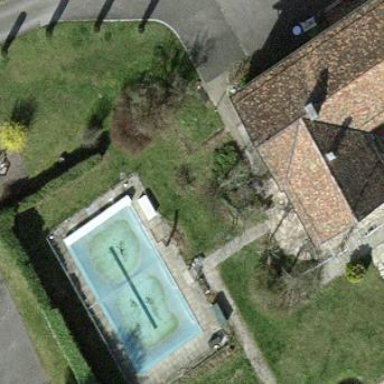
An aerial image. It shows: Swimming pool located in leisure land.